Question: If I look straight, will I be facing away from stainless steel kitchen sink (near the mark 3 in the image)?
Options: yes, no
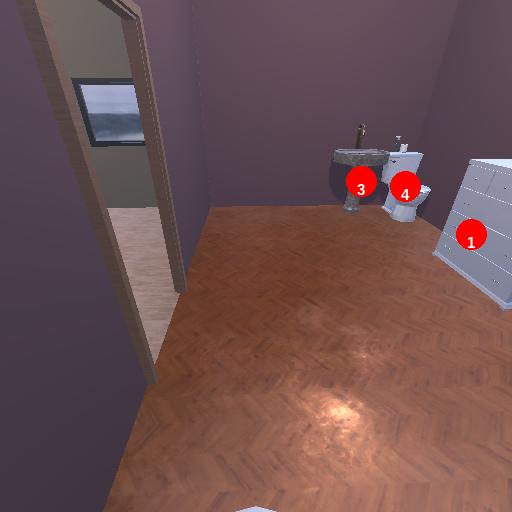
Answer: yes